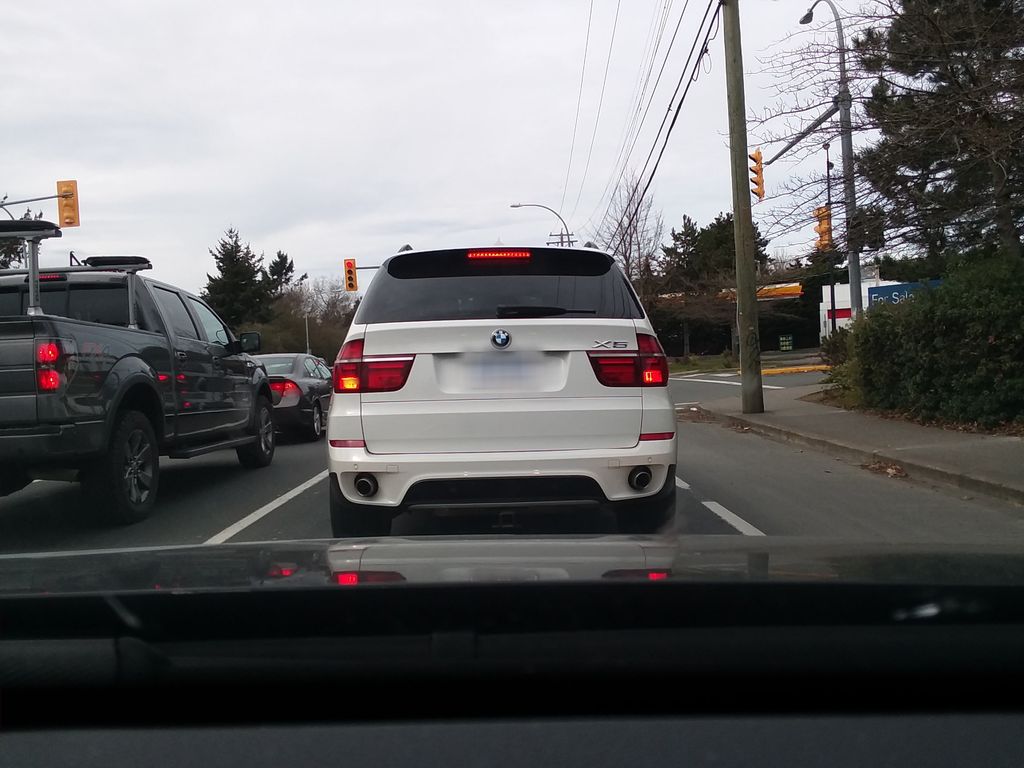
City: victoria